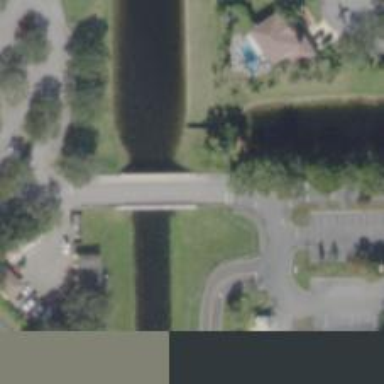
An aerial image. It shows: Driveway bridge with sidewalk on the left side.